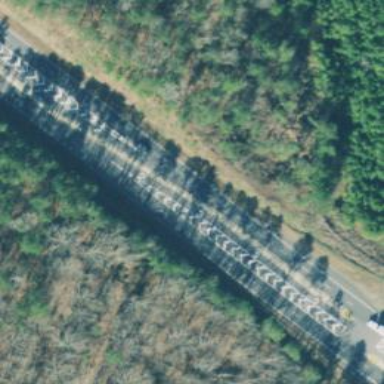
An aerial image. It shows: Primary link road with asphalt surface.